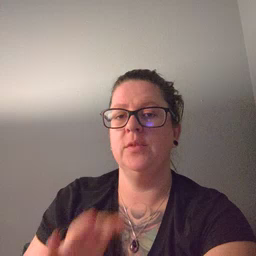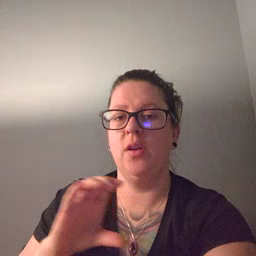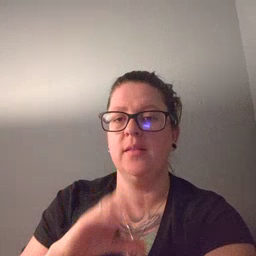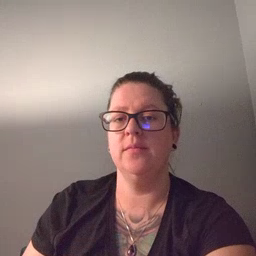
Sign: chocolate